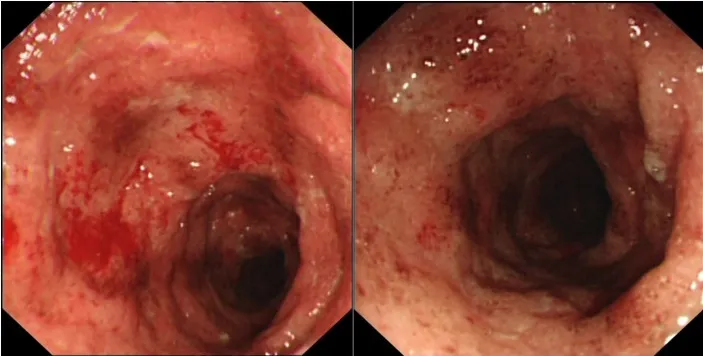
Colonoscopic images showing erythema and granularity of the examined colon mucosa with superficial exudated ulcerations, loss of normal vascular pattern and areas of spontaneous bleeding (Mayo Endoscopy Subscore 3).
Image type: endoscopy (airway_endoscopy)